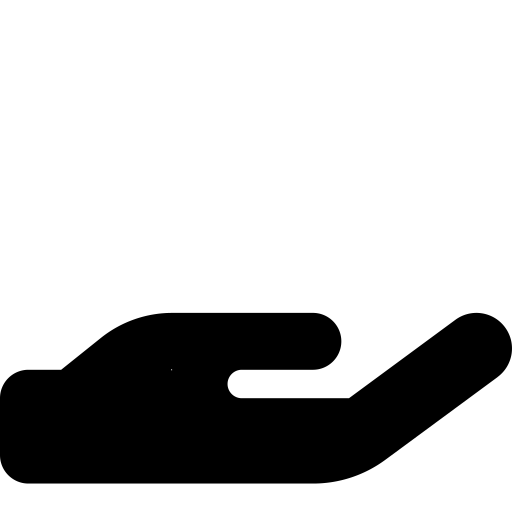
Tags: icon, FontAwesome, fa-icon, solid, hand, holding